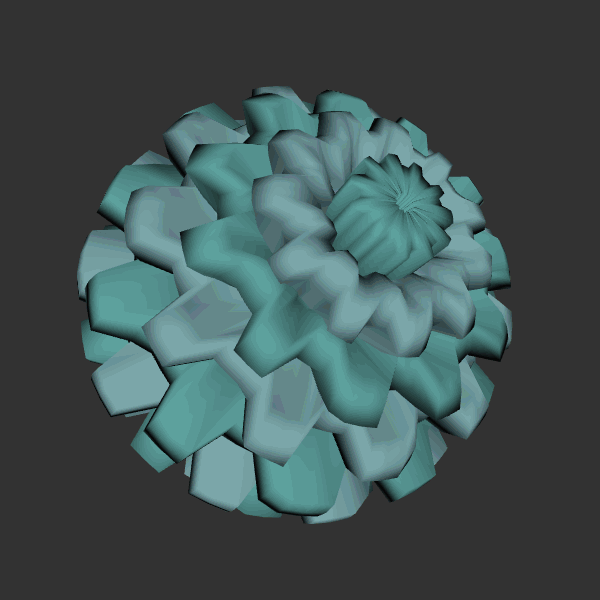
Background: dark